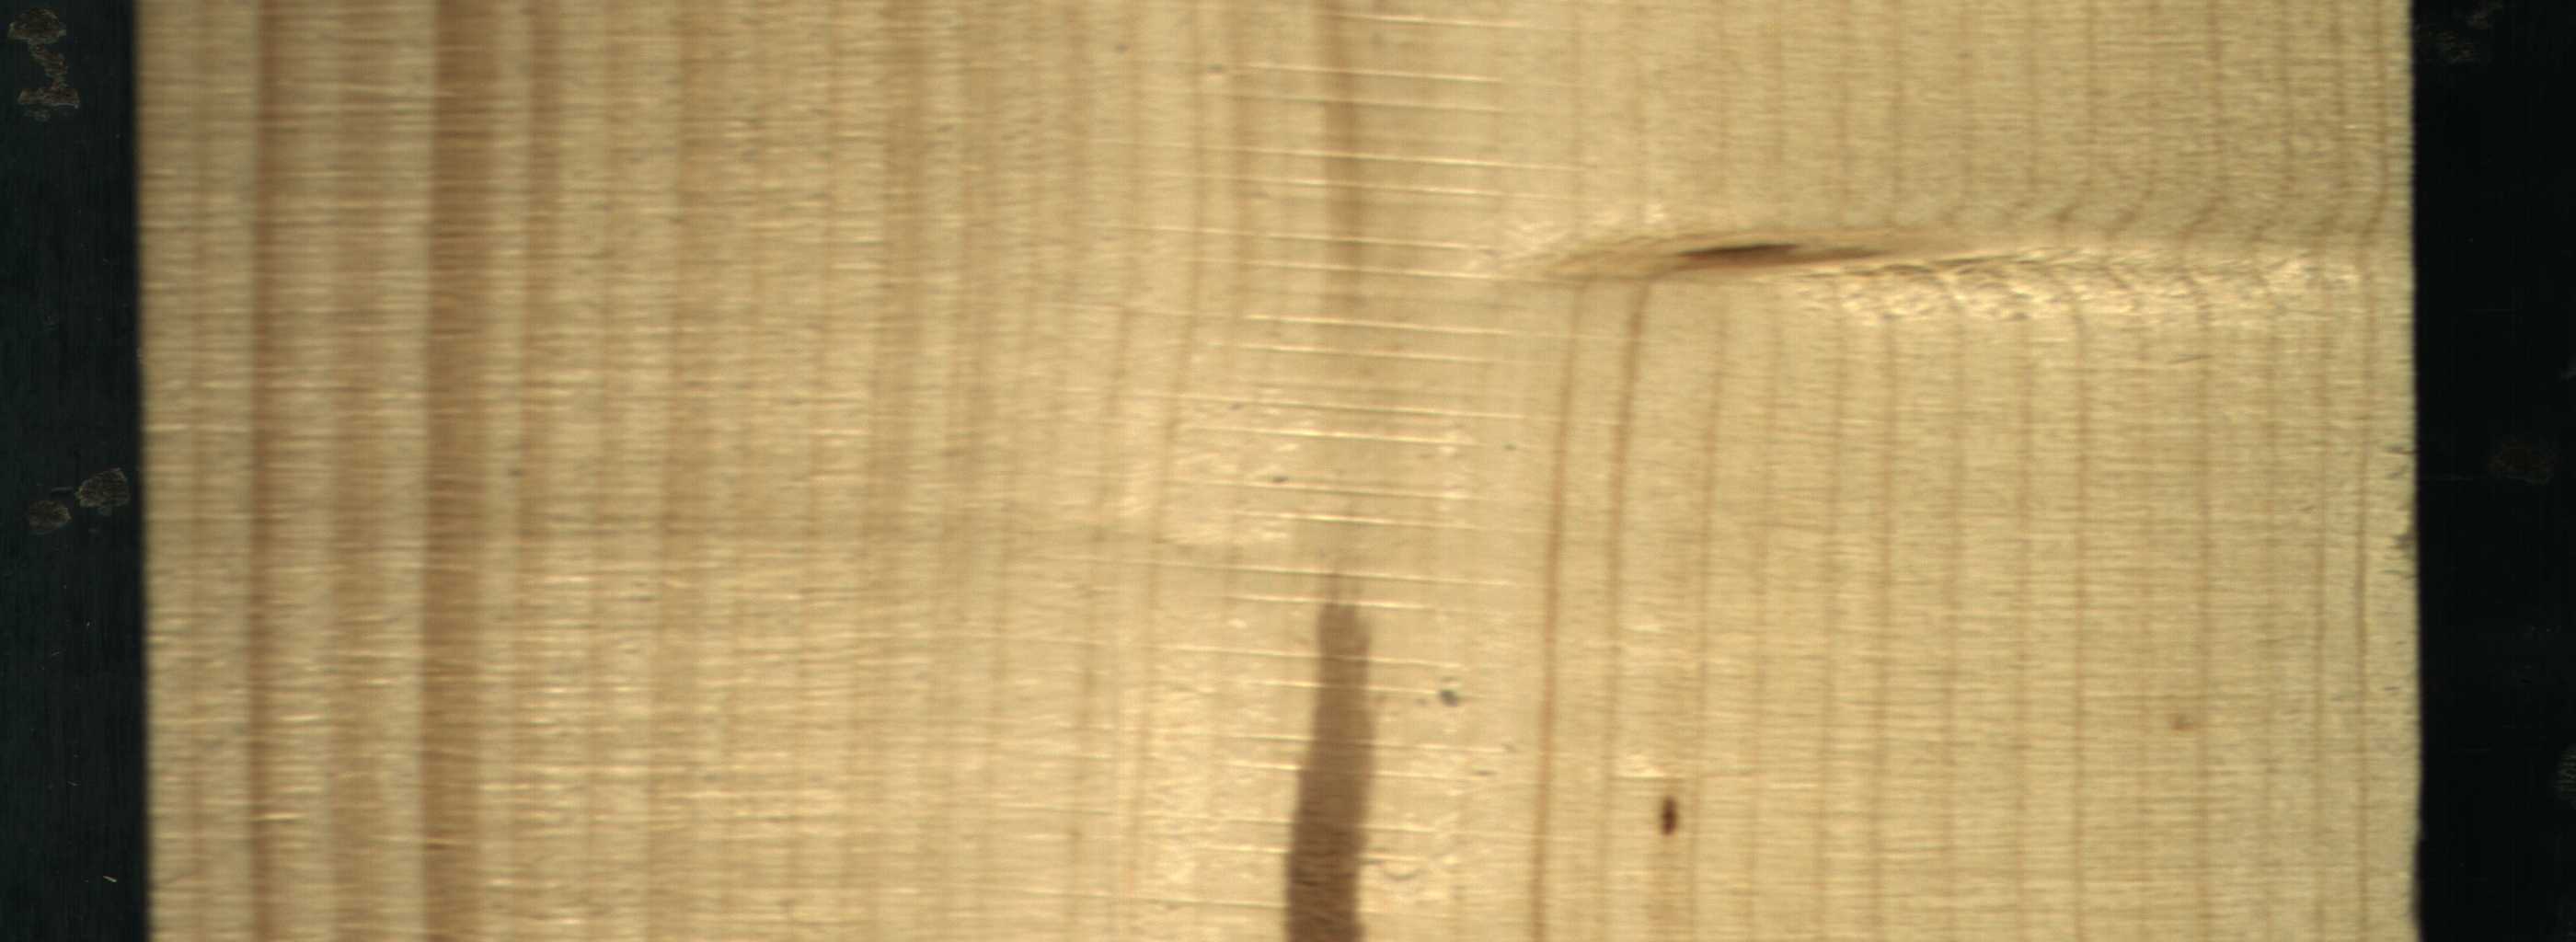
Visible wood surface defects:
Marrow
resin
Quartzity
Live_Knot